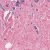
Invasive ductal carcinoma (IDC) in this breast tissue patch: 1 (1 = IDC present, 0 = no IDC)